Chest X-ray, AP view. Patient: 43 years old, sex F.
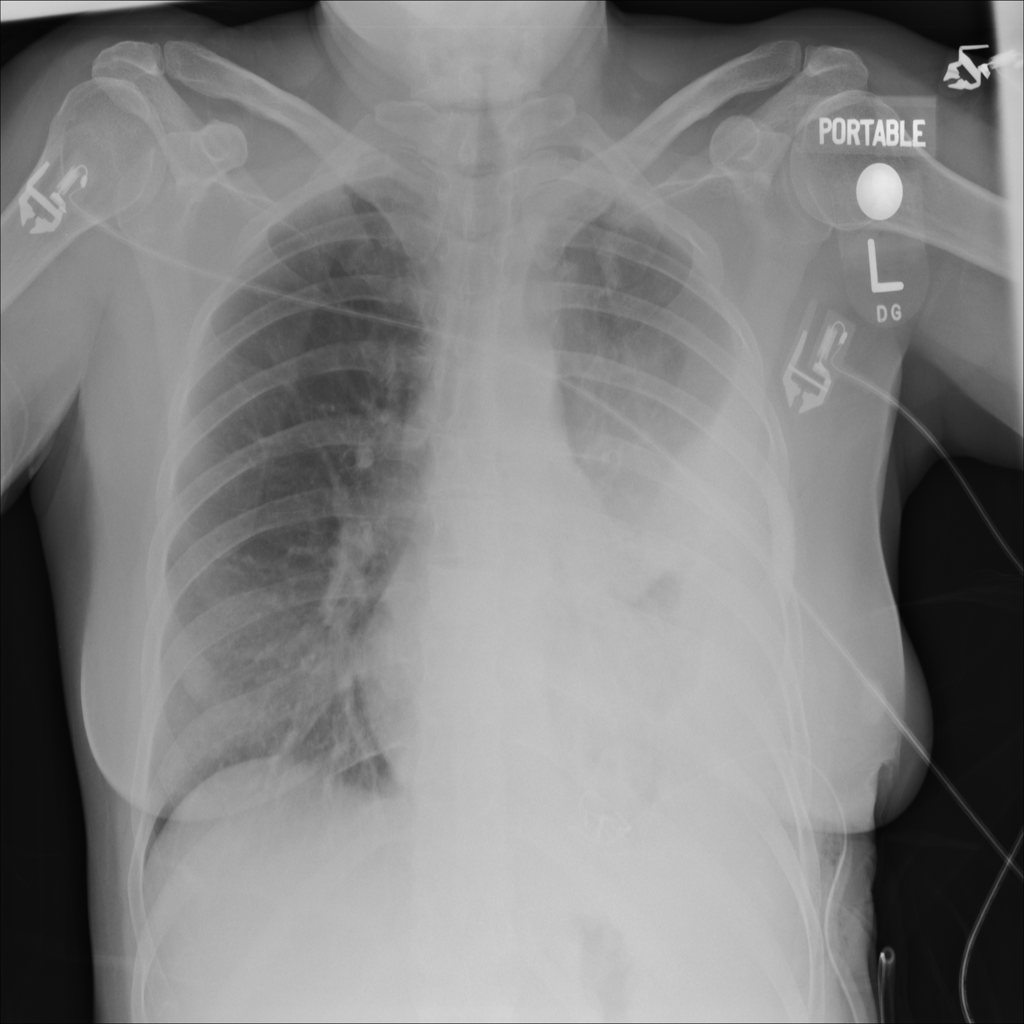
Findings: Mass